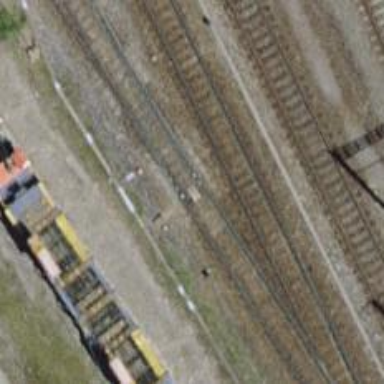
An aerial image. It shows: Railway switch.